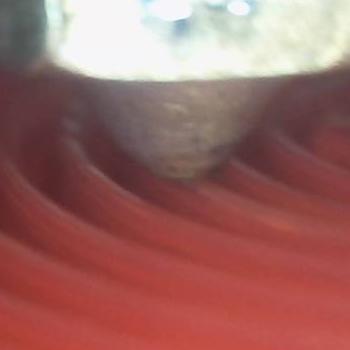
Flow rate: 42%